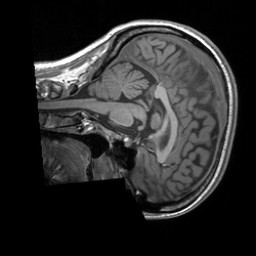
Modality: T1w
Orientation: sagittal
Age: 29
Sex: female
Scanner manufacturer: siemens
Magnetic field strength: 3 T
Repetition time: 1.9 s
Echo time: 0.00252 s